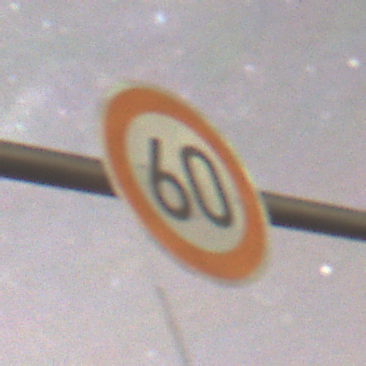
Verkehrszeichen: Geschwindigkeit60
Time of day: Night
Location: Outdoor (Suburban)
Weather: Clear
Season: NotSpecified
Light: Artificial